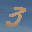
Label: 3